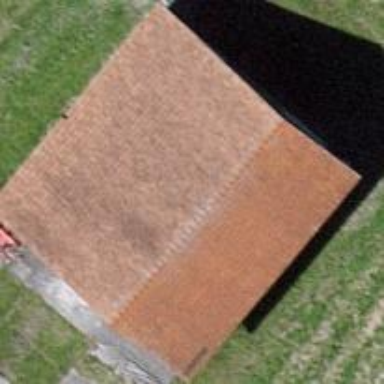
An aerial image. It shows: Rural barn.